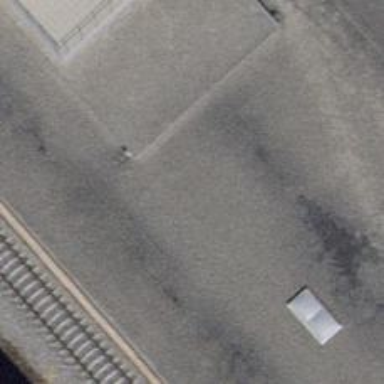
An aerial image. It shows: Kiosk.